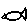
Label: fish